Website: apple
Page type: billing-address
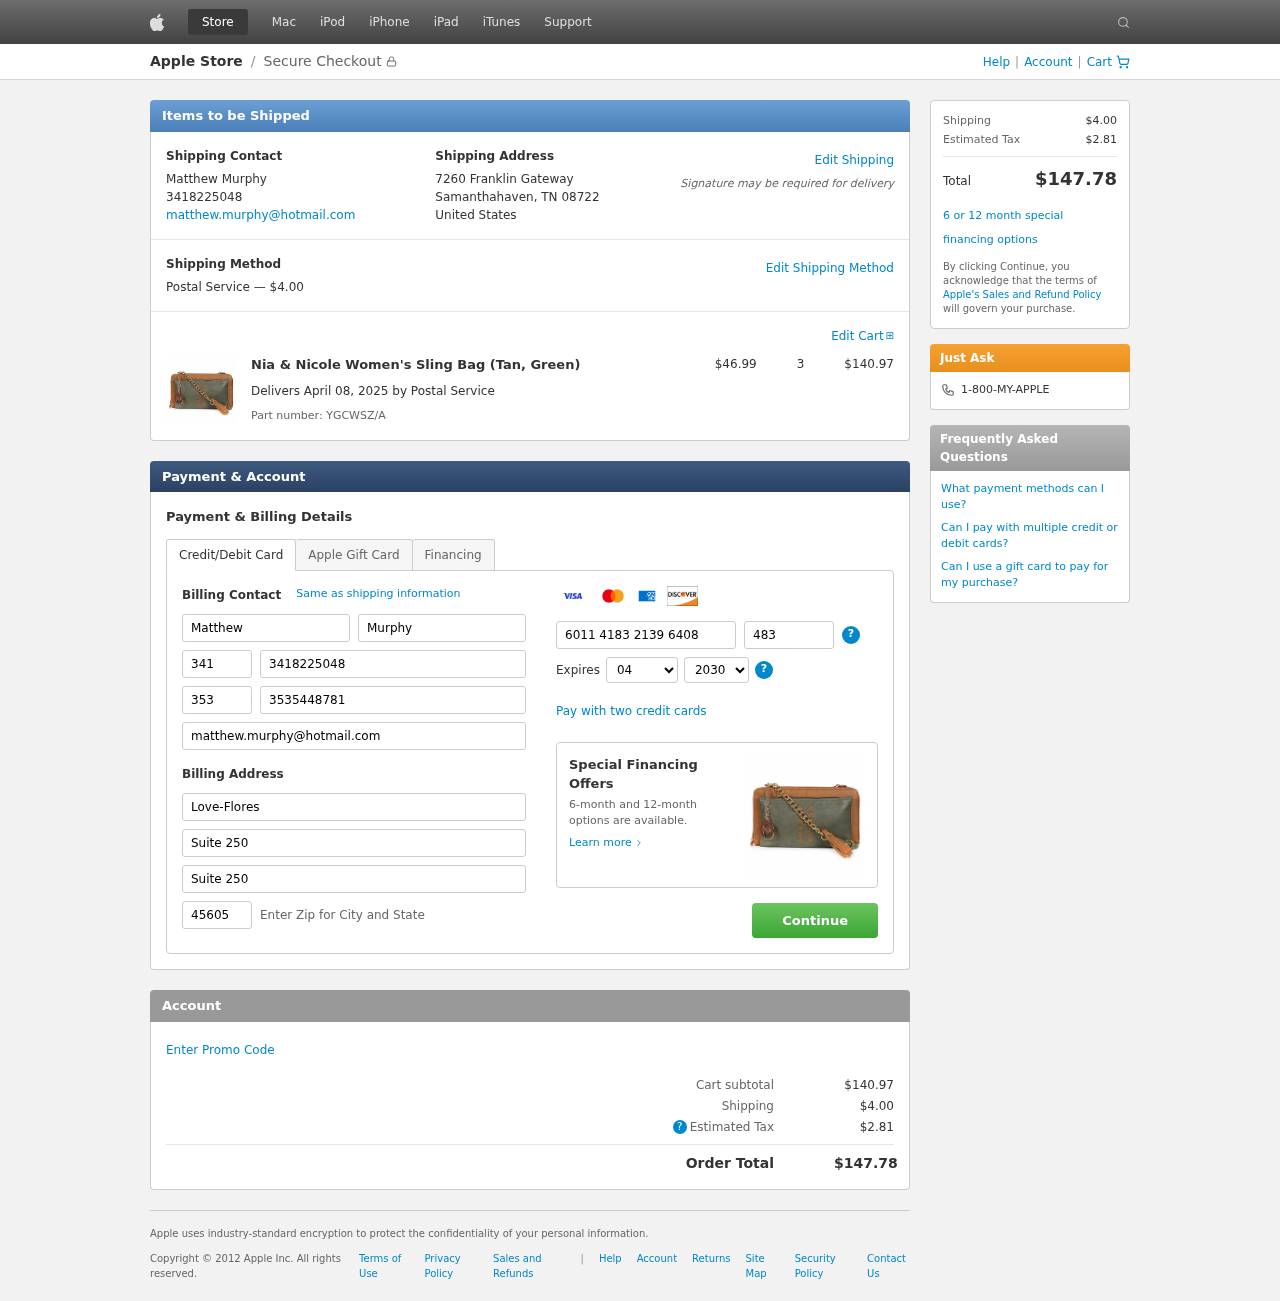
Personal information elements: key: PII_CARD_CVV
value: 483
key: PII_CARD_EXPIRY_MONTH
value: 04
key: PII_CARD_EXPIRY_YEAR
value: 30
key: PII_CARD_NUMBER
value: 6011 4183 2139 6408
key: PII_CITY_STATE_ZIP
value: Samanthahaven, TN 08722
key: PII_COMPANY
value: Love-Flores
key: PII_COUNTRY
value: United States
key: PII_EMAIL
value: matthew.murphy@hotmail.com
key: PII_FIRSTNAME
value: Matthew
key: PII_FULLNAME
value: Matthew Murphy
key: PII_LASTNAME
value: Murphy
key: PII_PHONE
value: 3418225048
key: PII_PHONE_ALT
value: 3535448781
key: PII_PHONE_ALT_AREA
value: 353
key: PII_PHONE_AREA
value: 341
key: PII_POSTCODE2
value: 45605
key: PII_STREET
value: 7260 Franklin Gateway
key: PII_STREET2
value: Suite 250
Product elements: key: PRODUCT1_NAME
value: Nia & Nicole Women's Sling Bag (Tan, Green)
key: PRODUCT1_PRICE
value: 46.99
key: PRODUCT1_QUANTITY
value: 3
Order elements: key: ORDER_SHIPPING_COST
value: $4.00
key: ORDER_SUBTOTAL
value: $140.97
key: ORDER_DELIVERY_DATE
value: April 08, 2025
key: ORDER_PART_NUMBER
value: YGCWSZ/A
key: ORDER_TAX
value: $2.81
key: ORDER_TOTAL
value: $147.78